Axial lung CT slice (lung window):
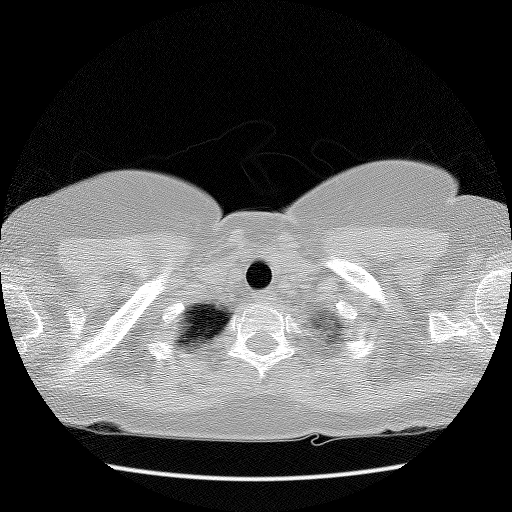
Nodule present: no